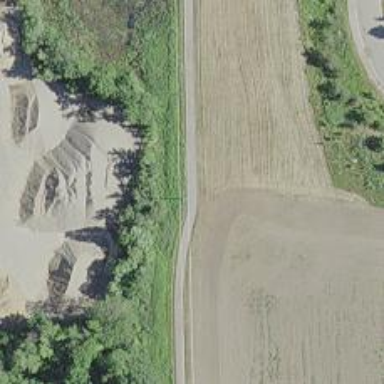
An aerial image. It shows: Asphalt cycleway with excellent trail visibility.